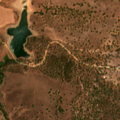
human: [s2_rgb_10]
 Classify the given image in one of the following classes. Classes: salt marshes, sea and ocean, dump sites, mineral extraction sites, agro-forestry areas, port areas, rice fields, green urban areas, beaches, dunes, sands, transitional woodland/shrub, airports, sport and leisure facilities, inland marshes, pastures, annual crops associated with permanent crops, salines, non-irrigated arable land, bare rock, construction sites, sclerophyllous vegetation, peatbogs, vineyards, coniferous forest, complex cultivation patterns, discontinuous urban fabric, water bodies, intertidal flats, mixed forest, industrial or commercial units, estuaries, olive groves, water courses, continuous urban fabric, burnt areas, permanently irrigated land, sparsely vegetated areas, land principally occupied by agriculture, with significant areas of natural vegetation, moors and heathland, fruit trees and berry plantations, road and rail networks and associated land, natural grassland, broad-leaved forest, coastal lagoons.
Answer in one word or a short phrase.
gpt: permanently irrigated land, pastures, agro-forestry areas, broad-leaved forest